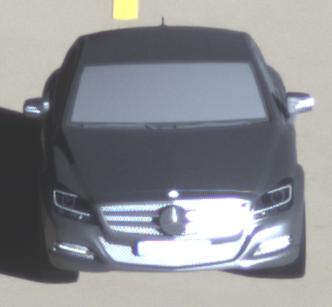
Make: Mercedes-Benz
Model: CLS Coupé 350
Detailed model: CLS-Class (218) Coupé
Model produced from: 2011/01
Model produced until: 2014/07
Doors: 4
Color: gray
Road condition: dry road
Daytime: sunrise or sunset
Contrast: high contrast